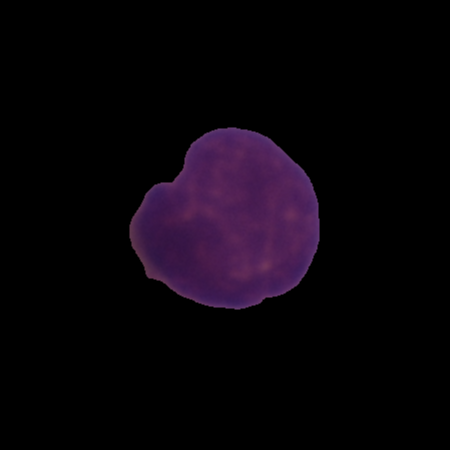
Label: healthy